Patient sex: M
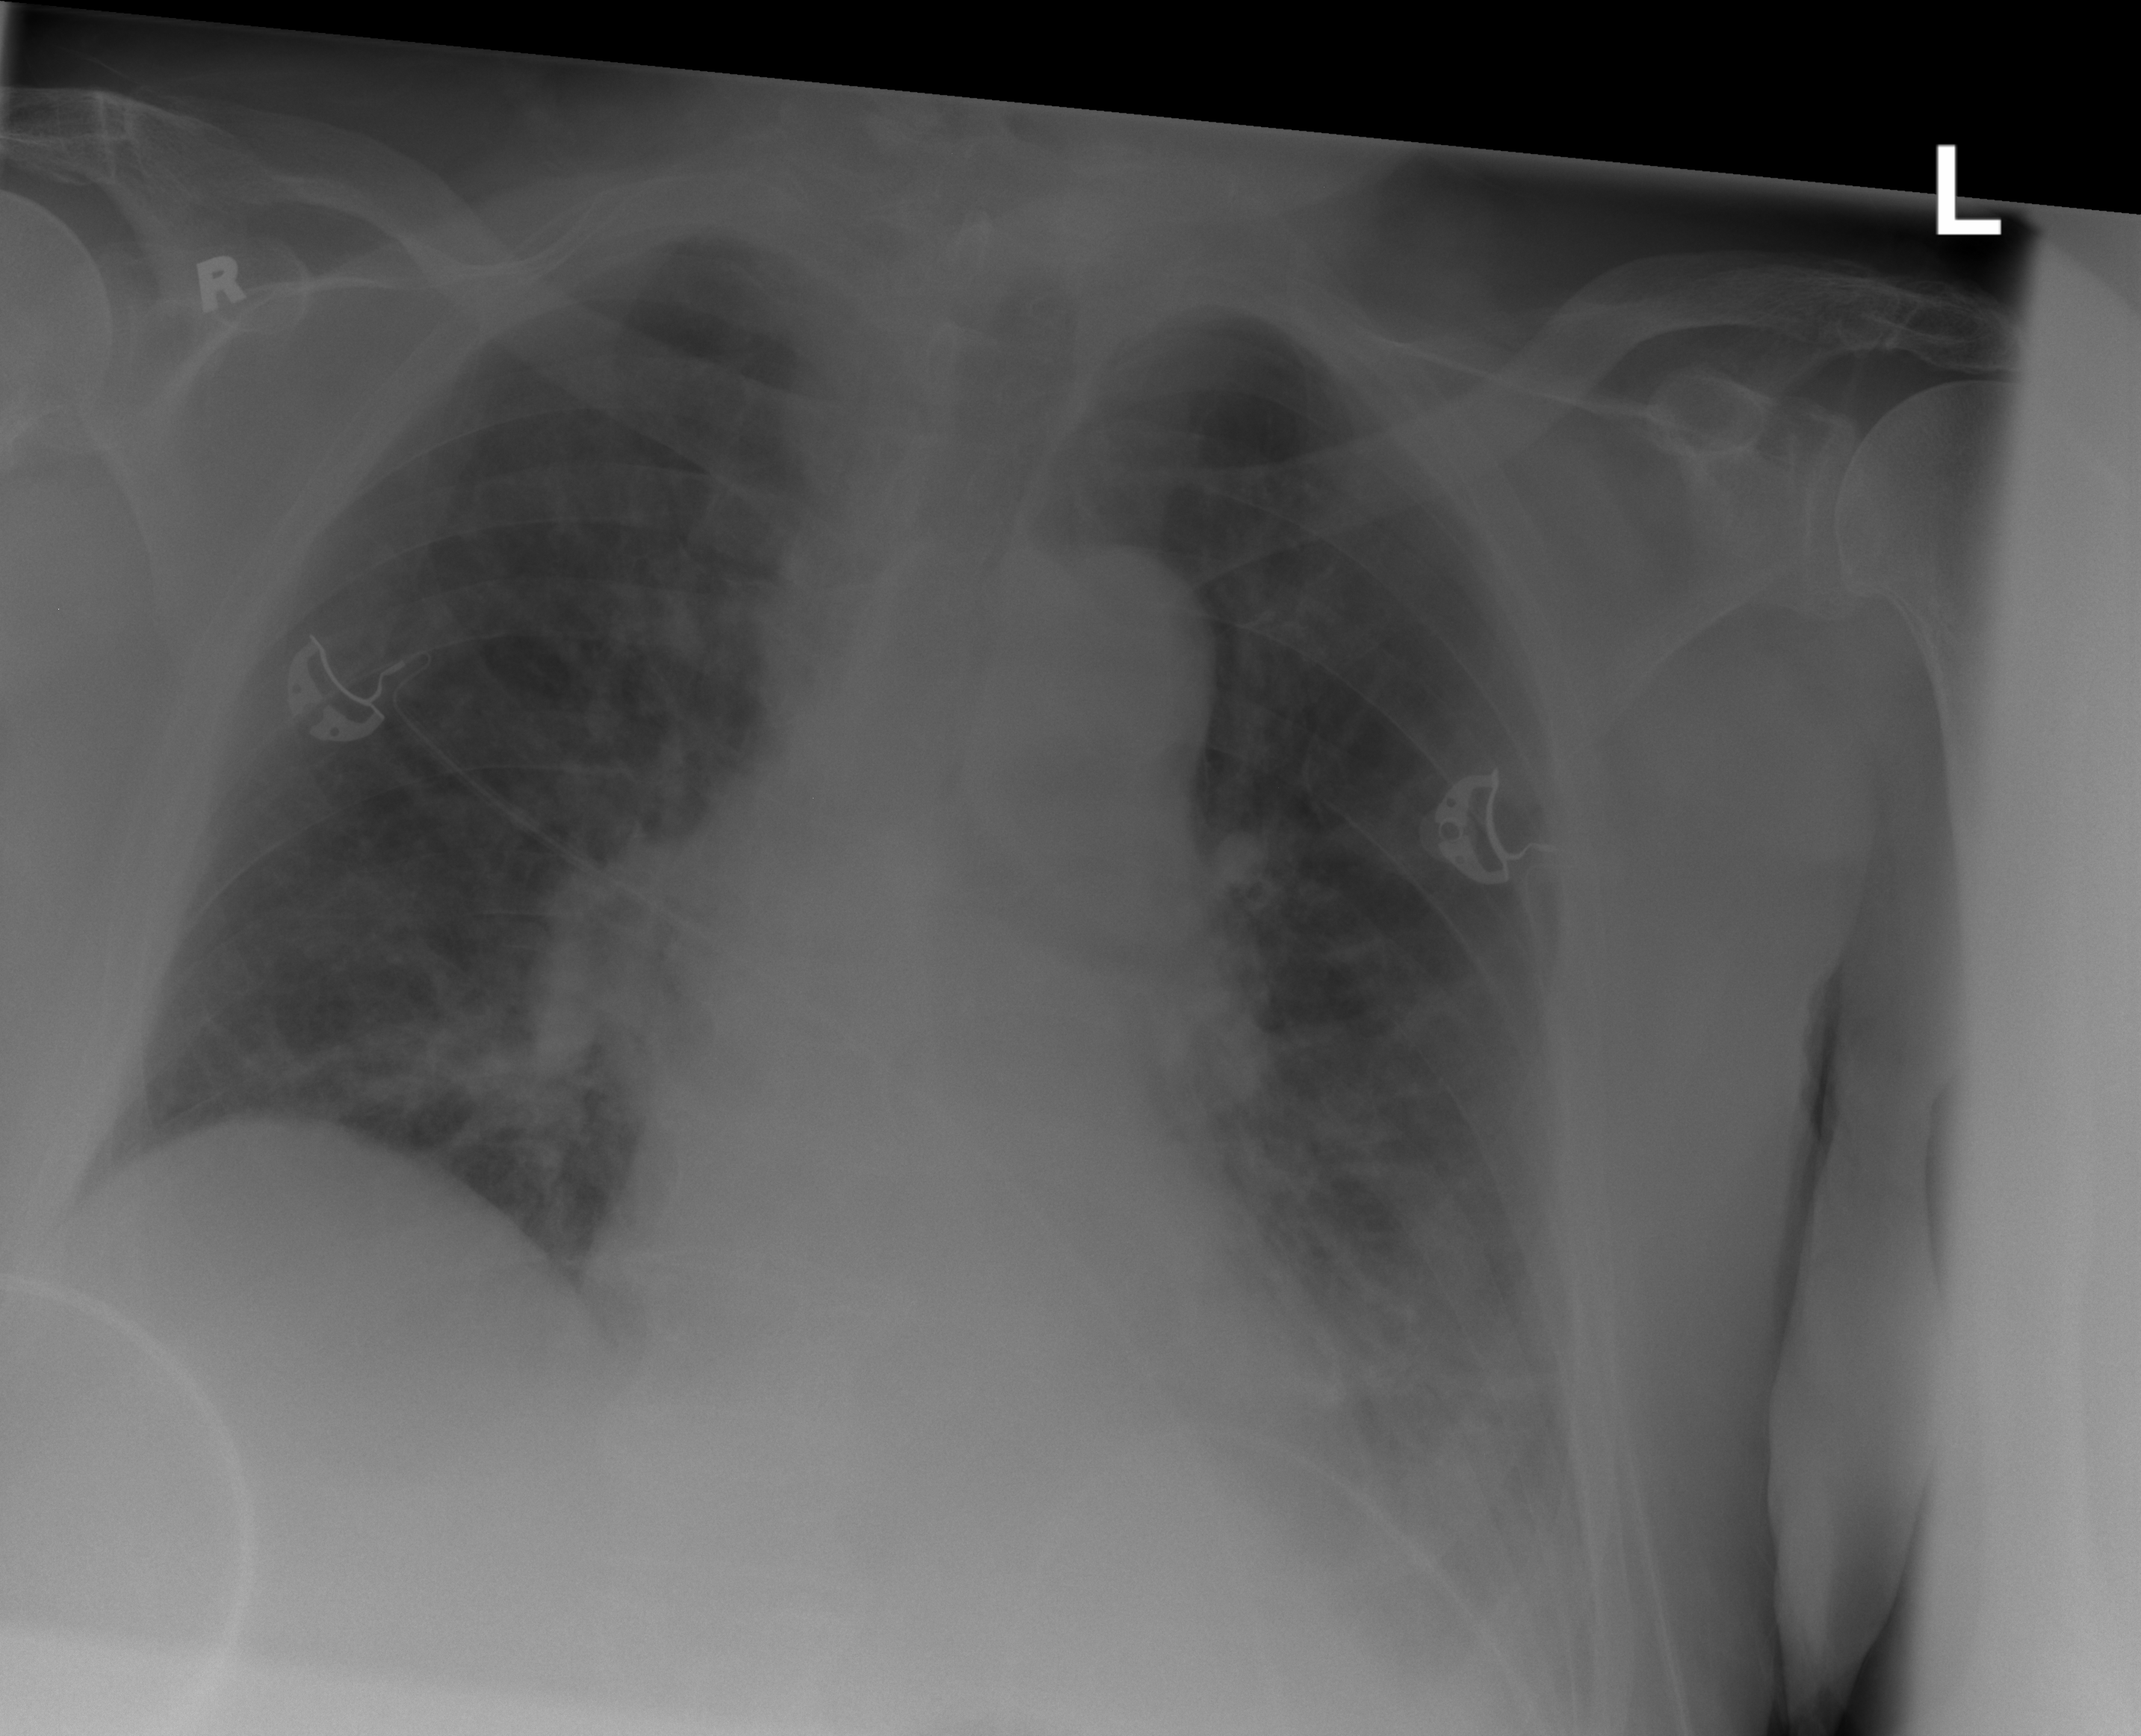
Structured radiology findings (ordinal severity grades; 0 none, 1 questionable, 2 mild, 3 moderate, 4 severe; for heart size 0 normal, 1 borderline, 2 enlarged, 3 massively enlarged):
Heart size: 0
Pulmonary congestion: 3
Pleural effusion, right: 0
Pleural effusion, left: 3
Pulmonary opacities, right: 0
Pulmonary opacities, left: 0
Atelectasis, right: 0
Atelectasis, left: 2